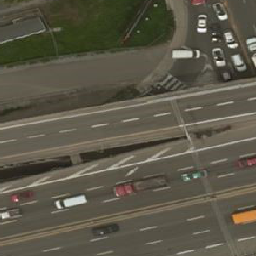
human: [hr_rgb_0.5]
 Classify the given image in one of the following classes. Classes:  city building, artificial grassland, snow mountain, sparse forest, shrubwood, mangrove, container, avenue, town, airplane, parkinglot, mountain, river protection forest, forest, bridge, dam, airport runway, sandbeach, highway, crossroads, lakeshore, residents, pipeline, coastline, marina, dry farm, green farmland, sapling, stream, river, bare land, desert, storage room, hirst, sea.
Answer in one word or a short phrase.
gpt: highway